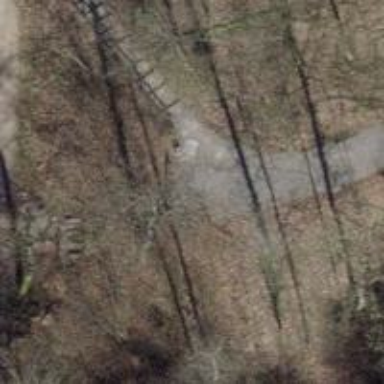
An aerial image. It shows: Road with steps.